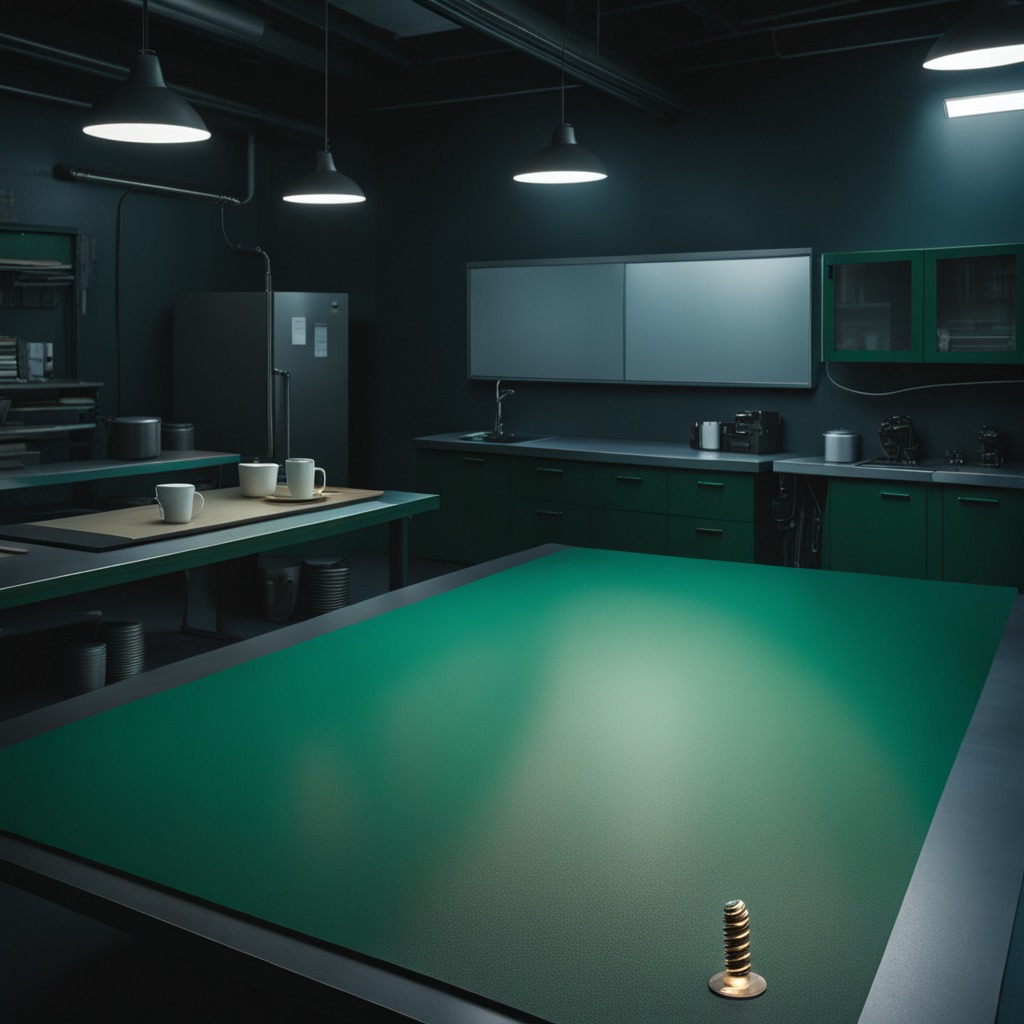
A metal screw is lying on a clean granite tabletop covered with a green rubber mat inside a workshop at night dim ambient light soft shadows worn but beneath the mat.